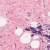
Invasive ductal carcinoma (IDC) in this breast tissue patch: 0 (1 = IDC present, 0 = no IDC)